Interaction volume radius: 5 \u00c5
Interaction volume height: 20 \u00c5
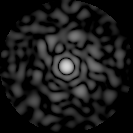
Disorder parameter: 0.8879